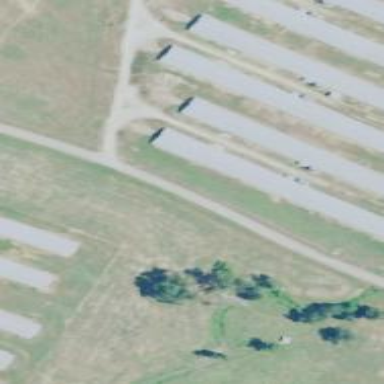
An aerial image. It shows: Poultry house.